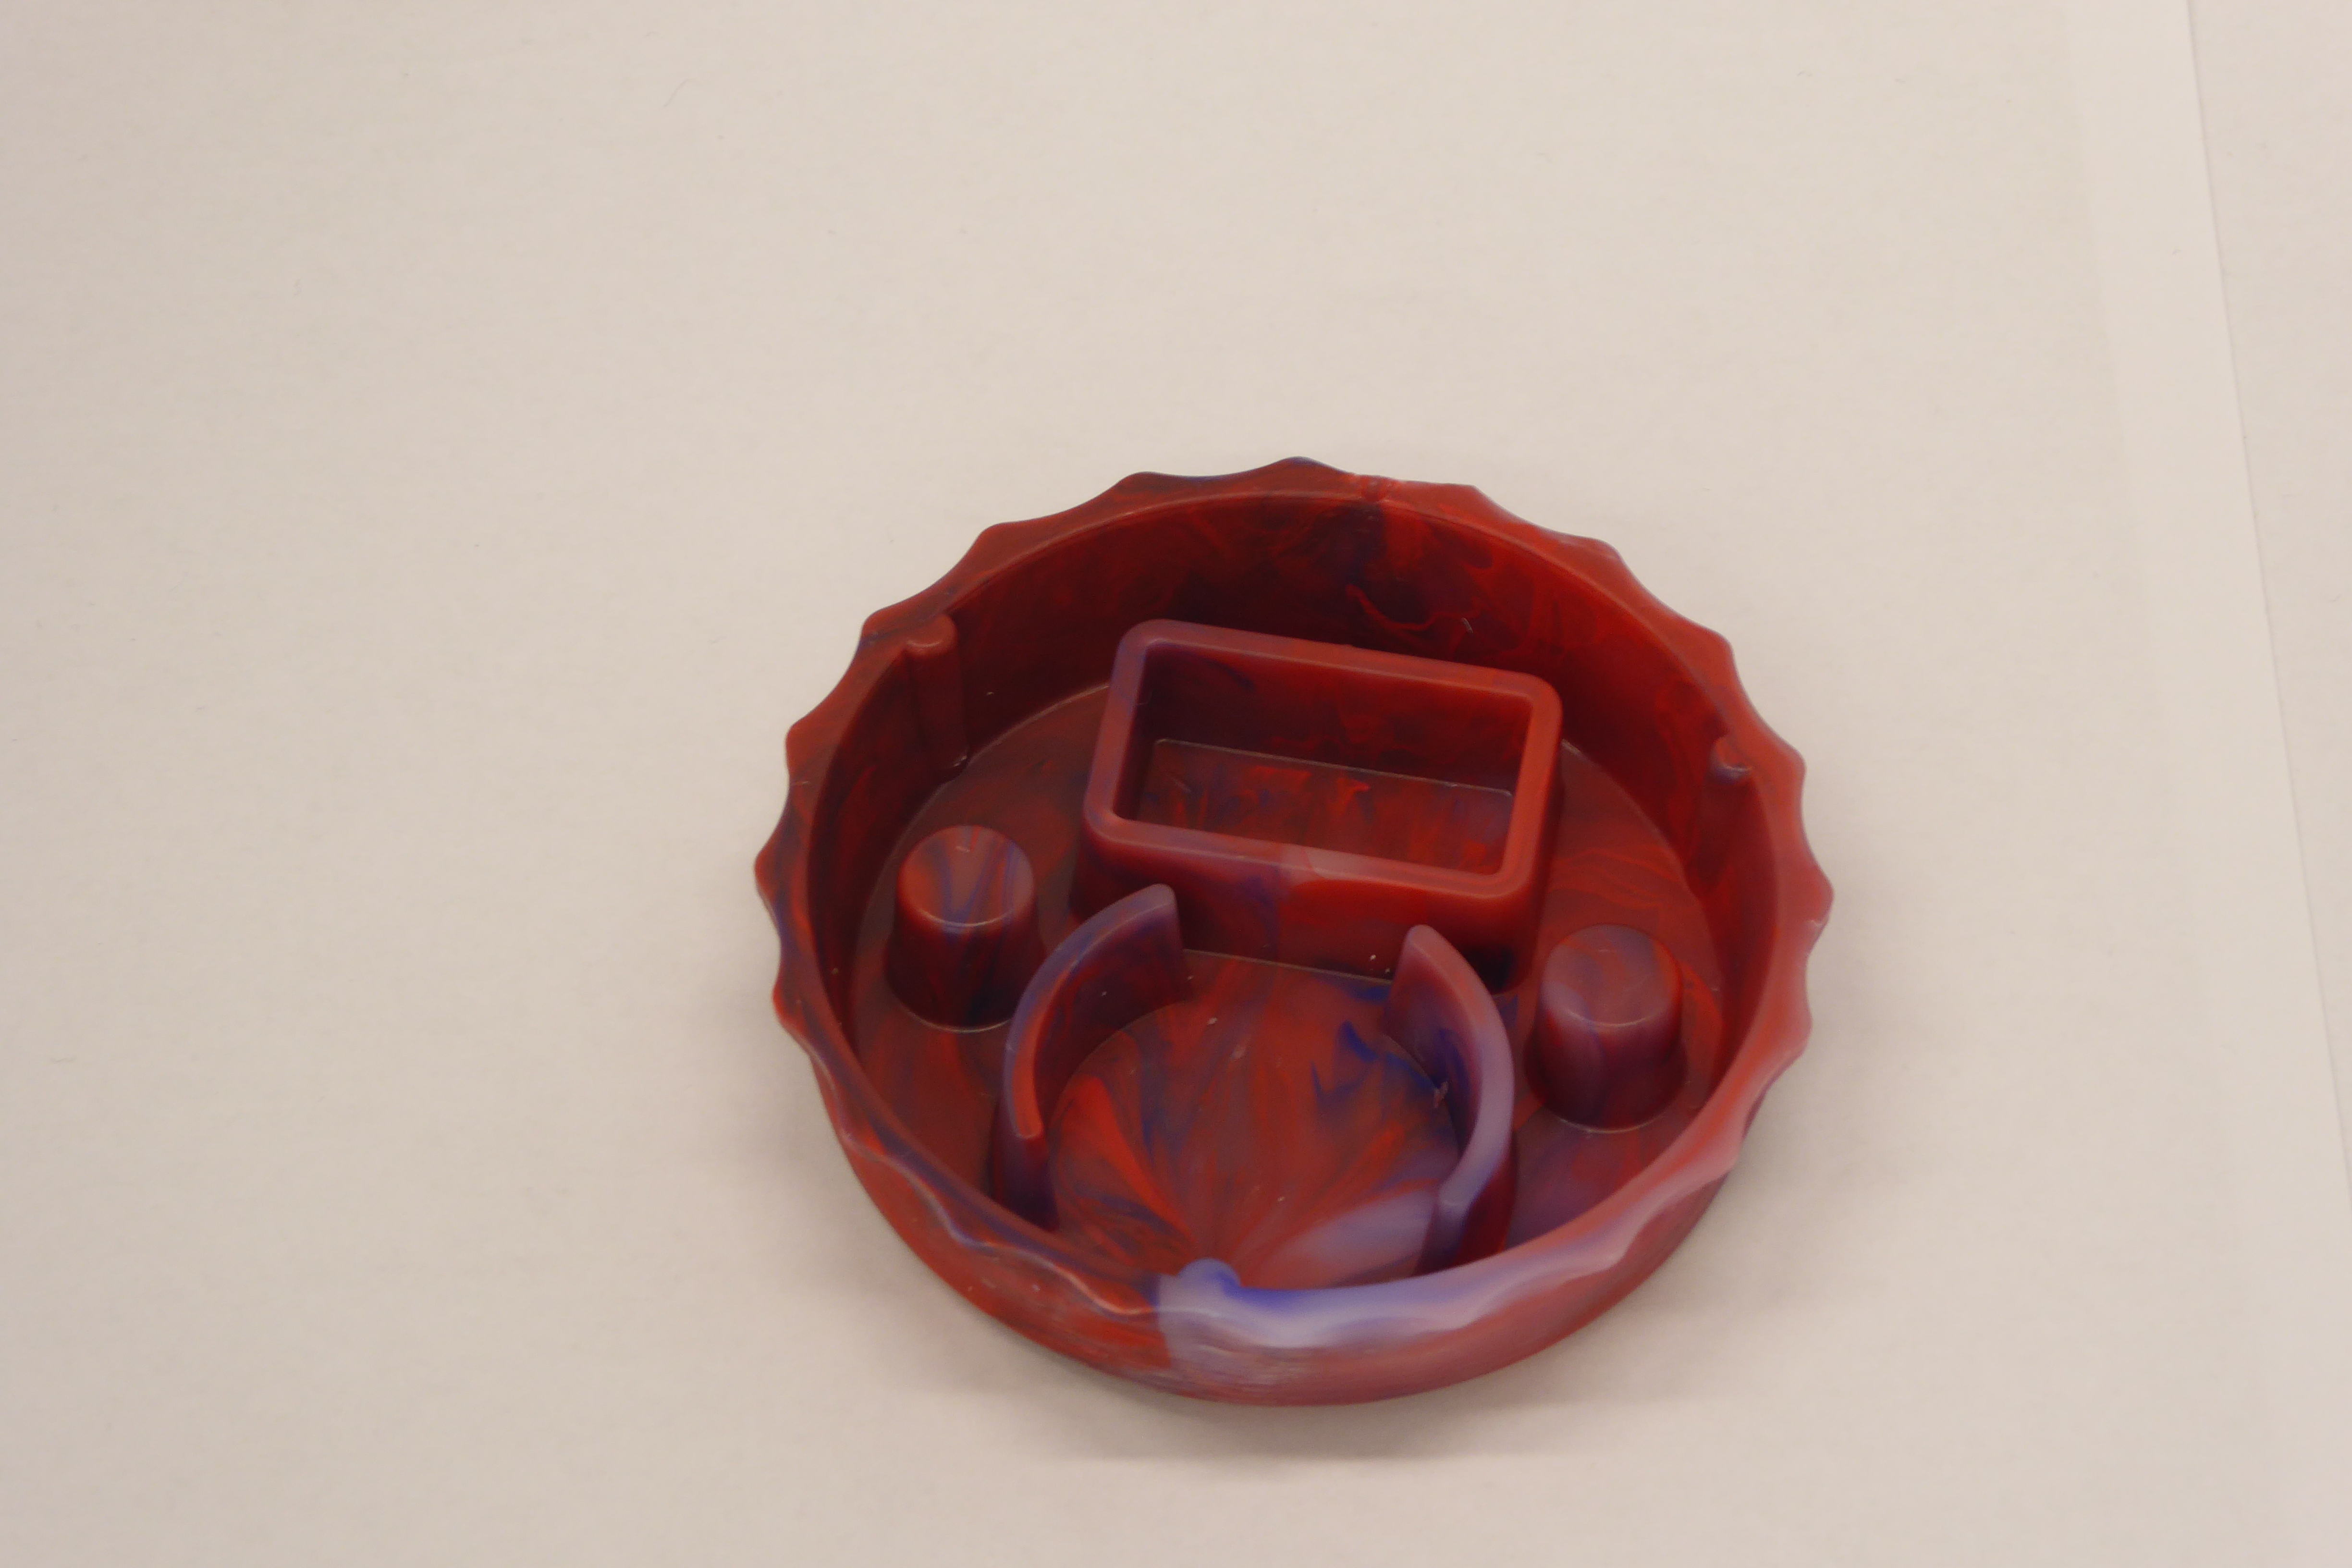
Label: Bottle Opener - Cover